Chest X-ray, PA view. Patient: 40 years old, sex M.
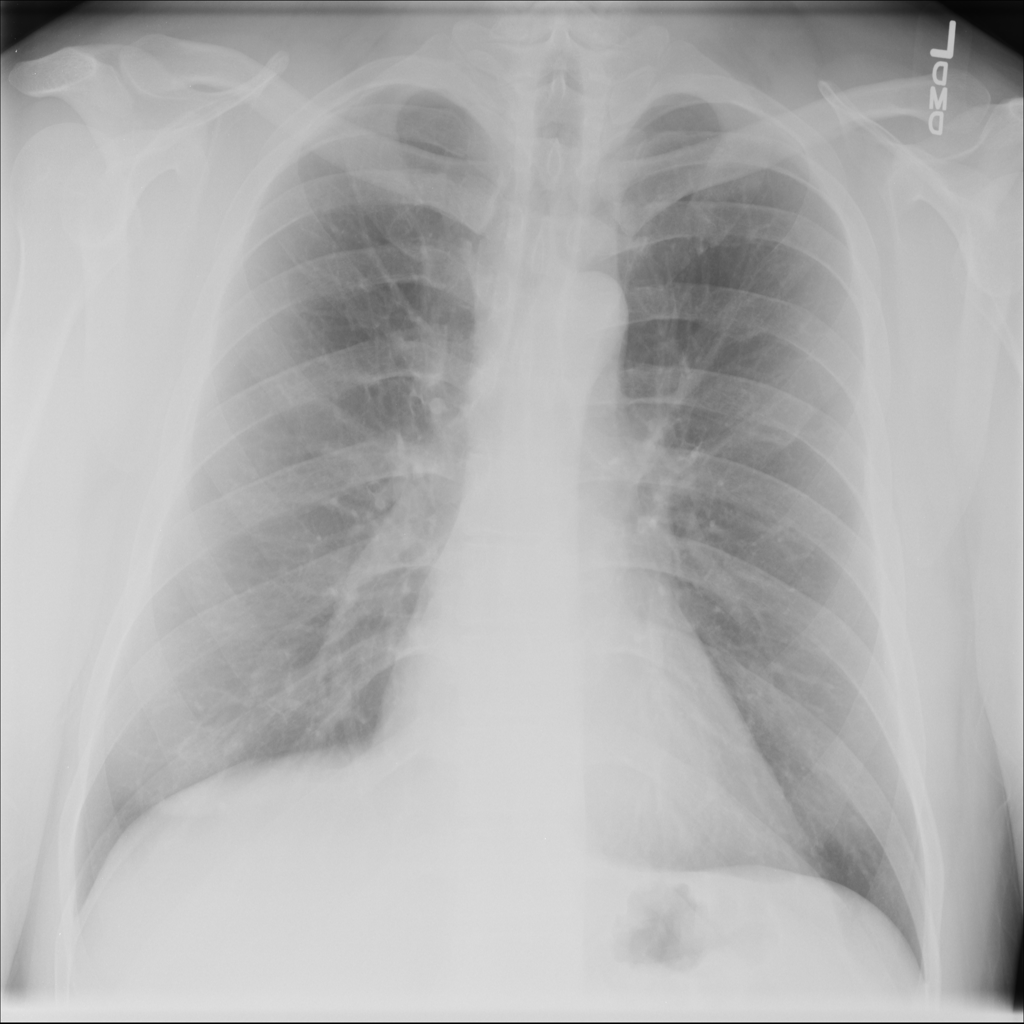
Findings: No Finding